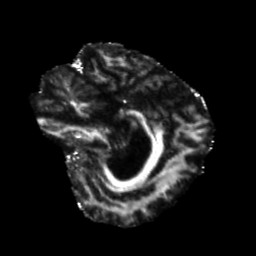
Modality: FA
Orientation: sagittal
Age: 51
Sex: male
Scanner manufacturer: siemens
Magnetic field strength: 3 T
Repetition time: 5.25 s
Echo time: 0.08 s